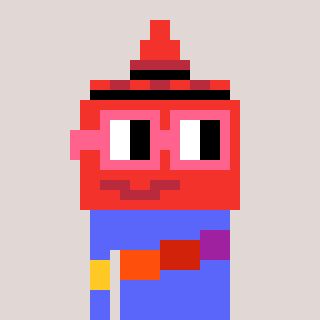
a pixel art character with square pink glasses, a ketchup-shaped head and a purple-colored body on a warm background